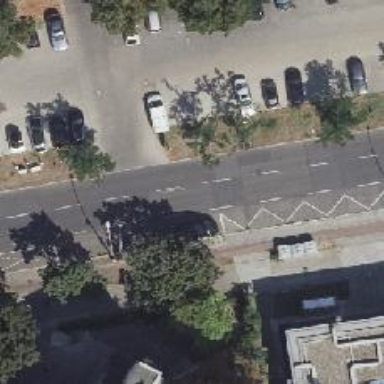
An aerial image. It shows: Secondary road with asphalt surface. There is cycle track on the right side of the road.